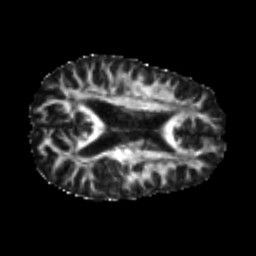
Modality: FA
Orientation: axial
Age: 22
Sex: male
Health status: healthy
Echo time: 0.074 s